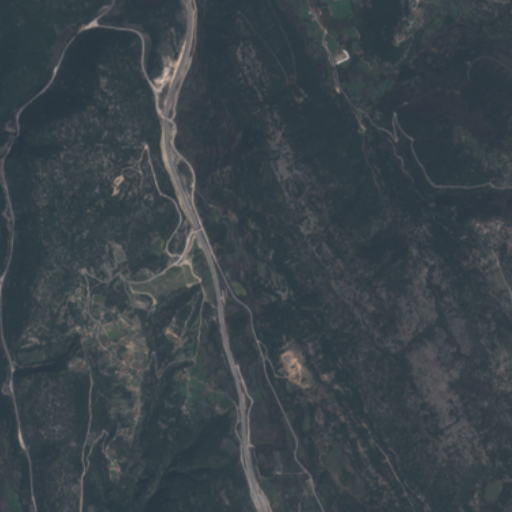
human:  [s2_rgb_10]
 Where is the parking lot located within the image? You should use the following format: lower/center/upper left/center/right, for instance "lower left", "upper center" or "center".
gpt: The parking lot is located in the lower left of the image.
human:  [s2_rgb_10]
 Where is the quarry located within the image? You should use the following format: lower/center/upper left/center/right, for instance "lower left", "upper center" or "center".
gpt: The quarry is located in the lower center of the image.
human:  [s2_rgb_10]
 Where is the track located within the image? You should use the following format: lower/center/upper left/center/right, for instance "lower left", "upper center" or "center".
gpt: There is no track in the image.